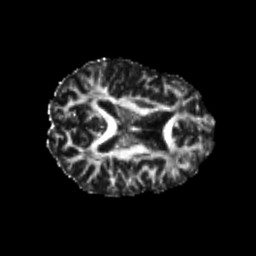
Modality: FA
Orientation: axial
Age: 22
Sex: female
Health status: healthy
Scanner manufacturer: philips
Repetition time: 7.398 s
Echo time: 0.08599 s